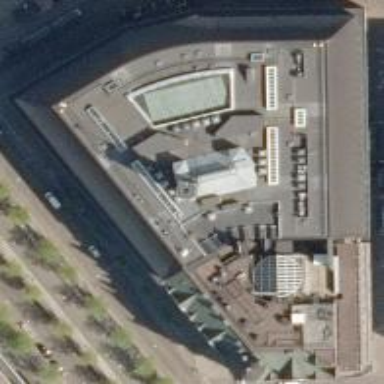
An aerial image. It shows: Retail building housing department store.